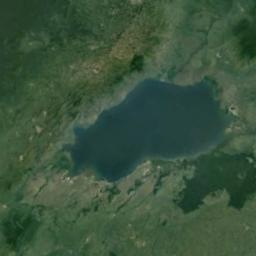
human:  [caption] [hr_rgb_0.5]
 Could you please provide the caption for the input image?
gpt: There is a path over the lake in the picture .

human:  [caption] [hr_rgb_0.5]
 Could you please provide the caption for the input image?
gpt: An irregularly shaped blue lake surrounded by mountains and green spaces with green vegetation .

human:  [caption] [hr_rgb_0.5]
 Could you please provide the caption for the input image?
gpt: Many trees are around the lake .

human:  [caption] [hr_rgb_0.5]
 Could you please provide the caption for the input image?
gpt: The lake lies on a plain covered with vegetation and the water is blue .

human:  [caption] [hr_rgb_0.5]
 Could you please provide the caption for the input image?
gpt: There are green forests and meadows around the lake .